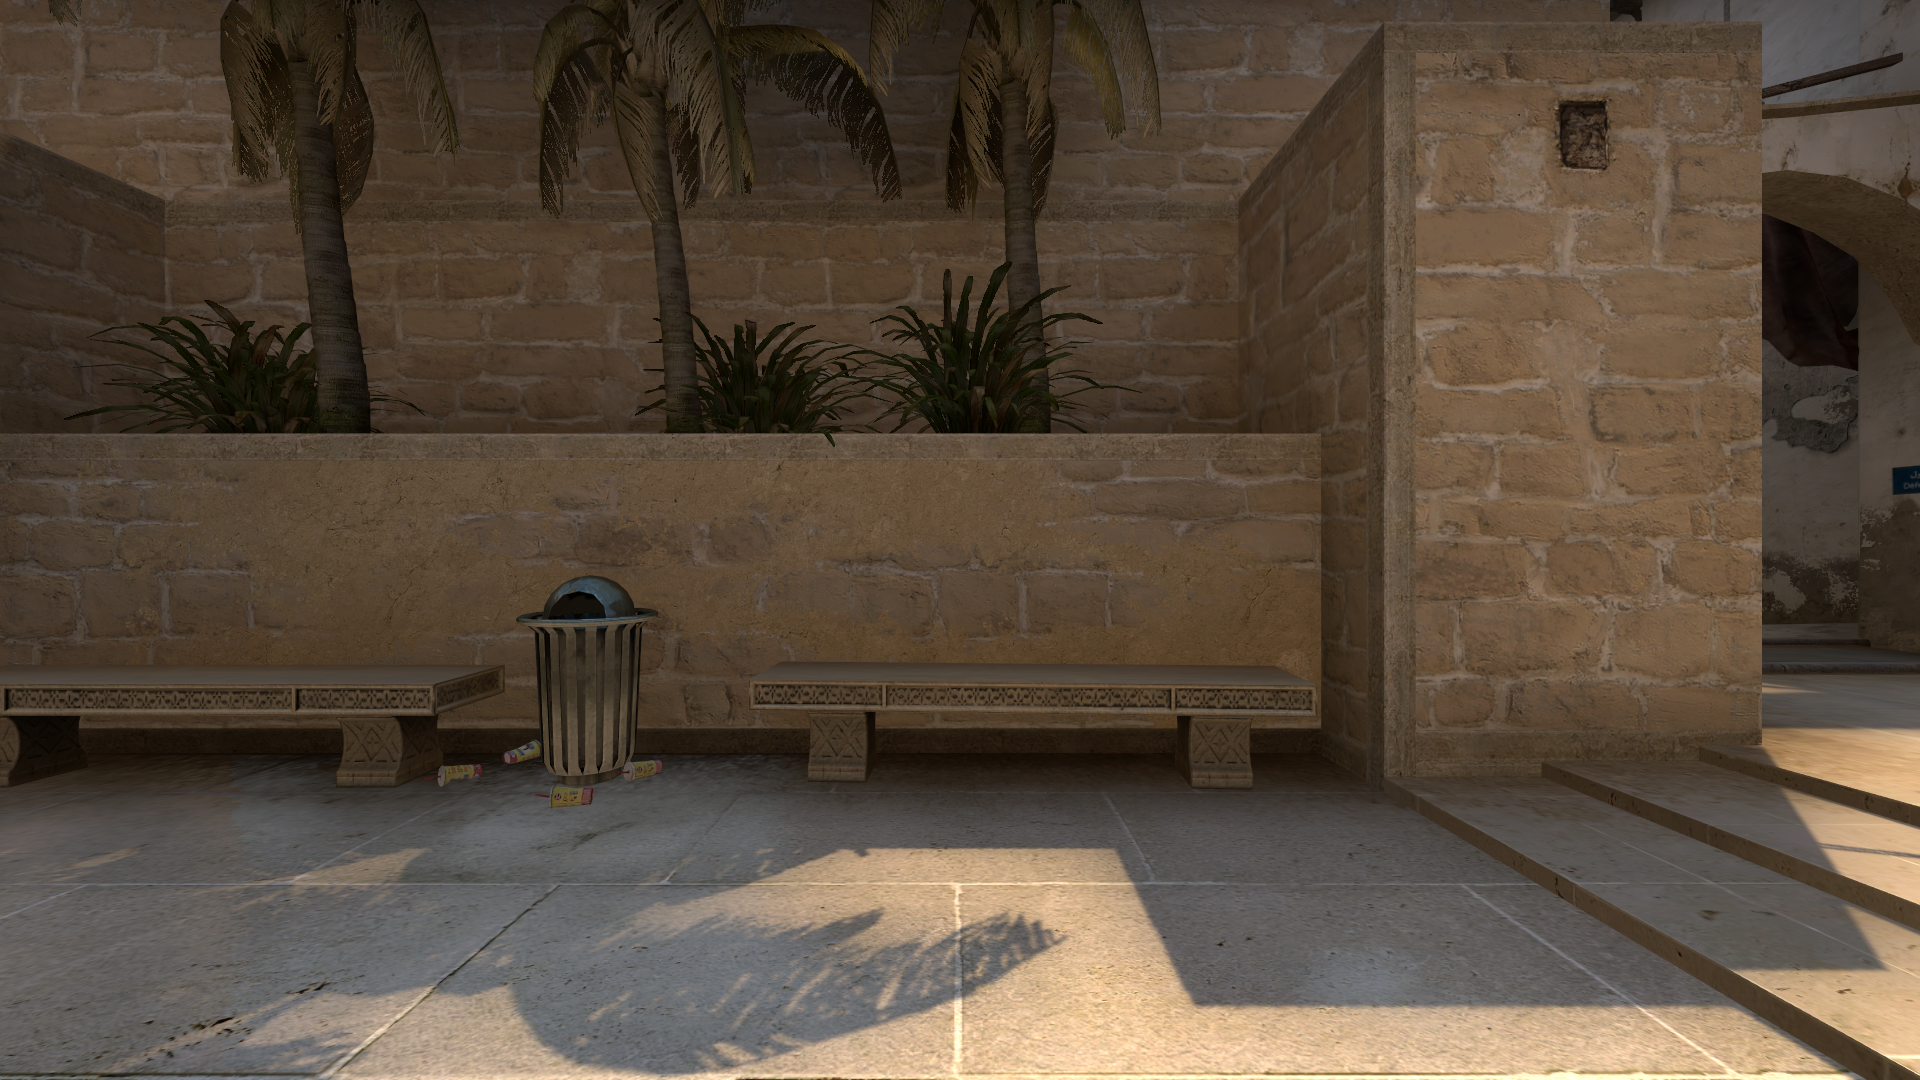
Map: de_mirage